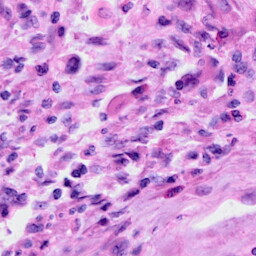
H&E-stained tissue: Cervix